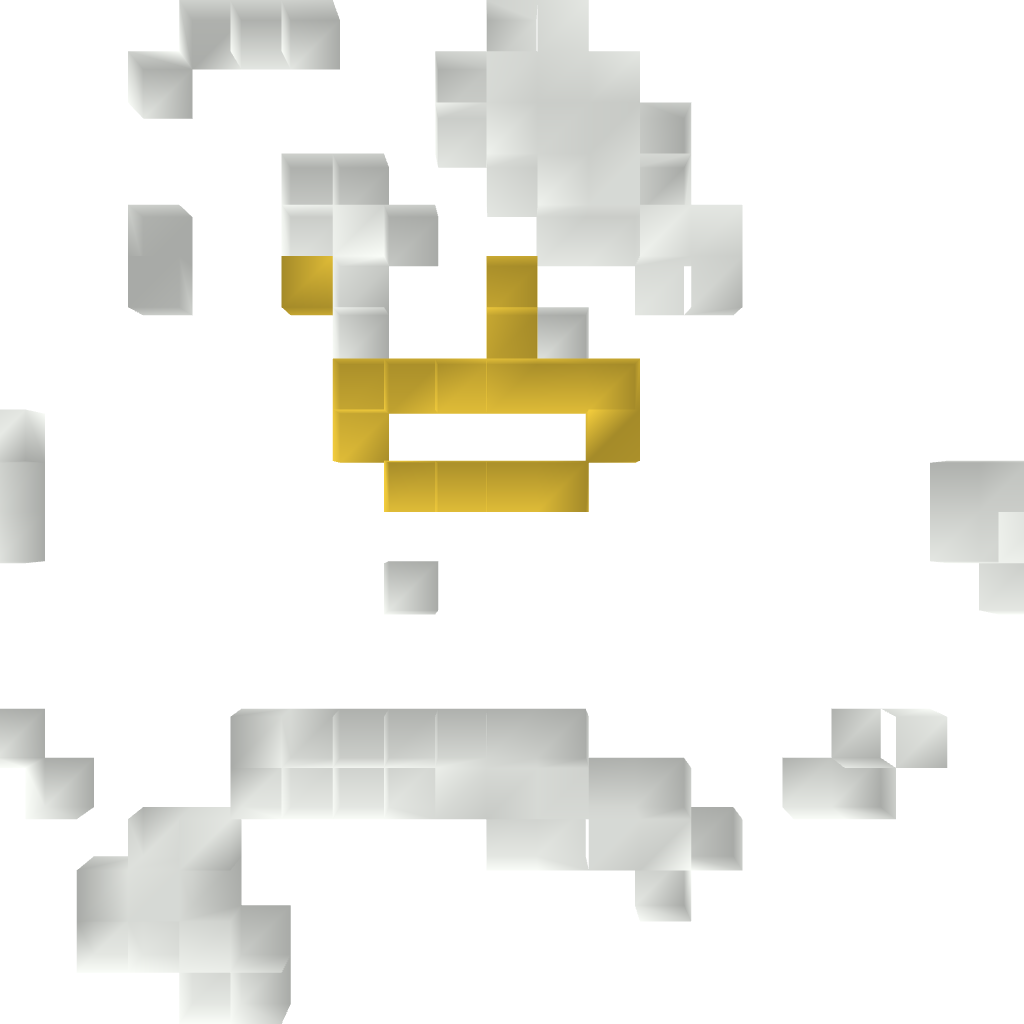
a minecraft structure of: Crashman (ErnieCIII)